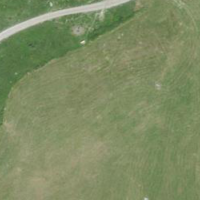
EUNIS habitat code: 26
Species observed at this site:
Euphorbia cyparissias